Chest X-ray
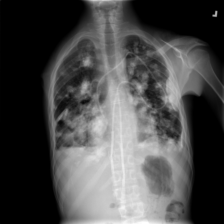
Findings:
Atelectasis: negative
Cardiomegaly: negative
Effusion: positive
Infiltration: negative
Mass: negative
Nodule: positive
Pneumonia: negative
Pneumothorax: negative
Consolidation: negative
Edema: negative
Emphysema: negative
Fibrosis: negative
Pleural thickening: negative
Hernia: negative